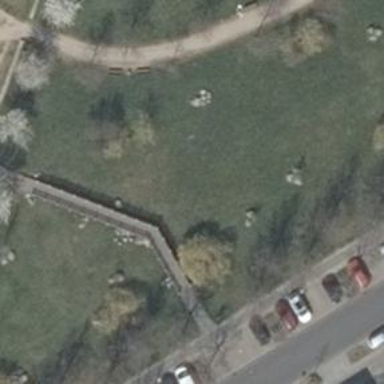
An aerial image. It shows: Footway on bridge.